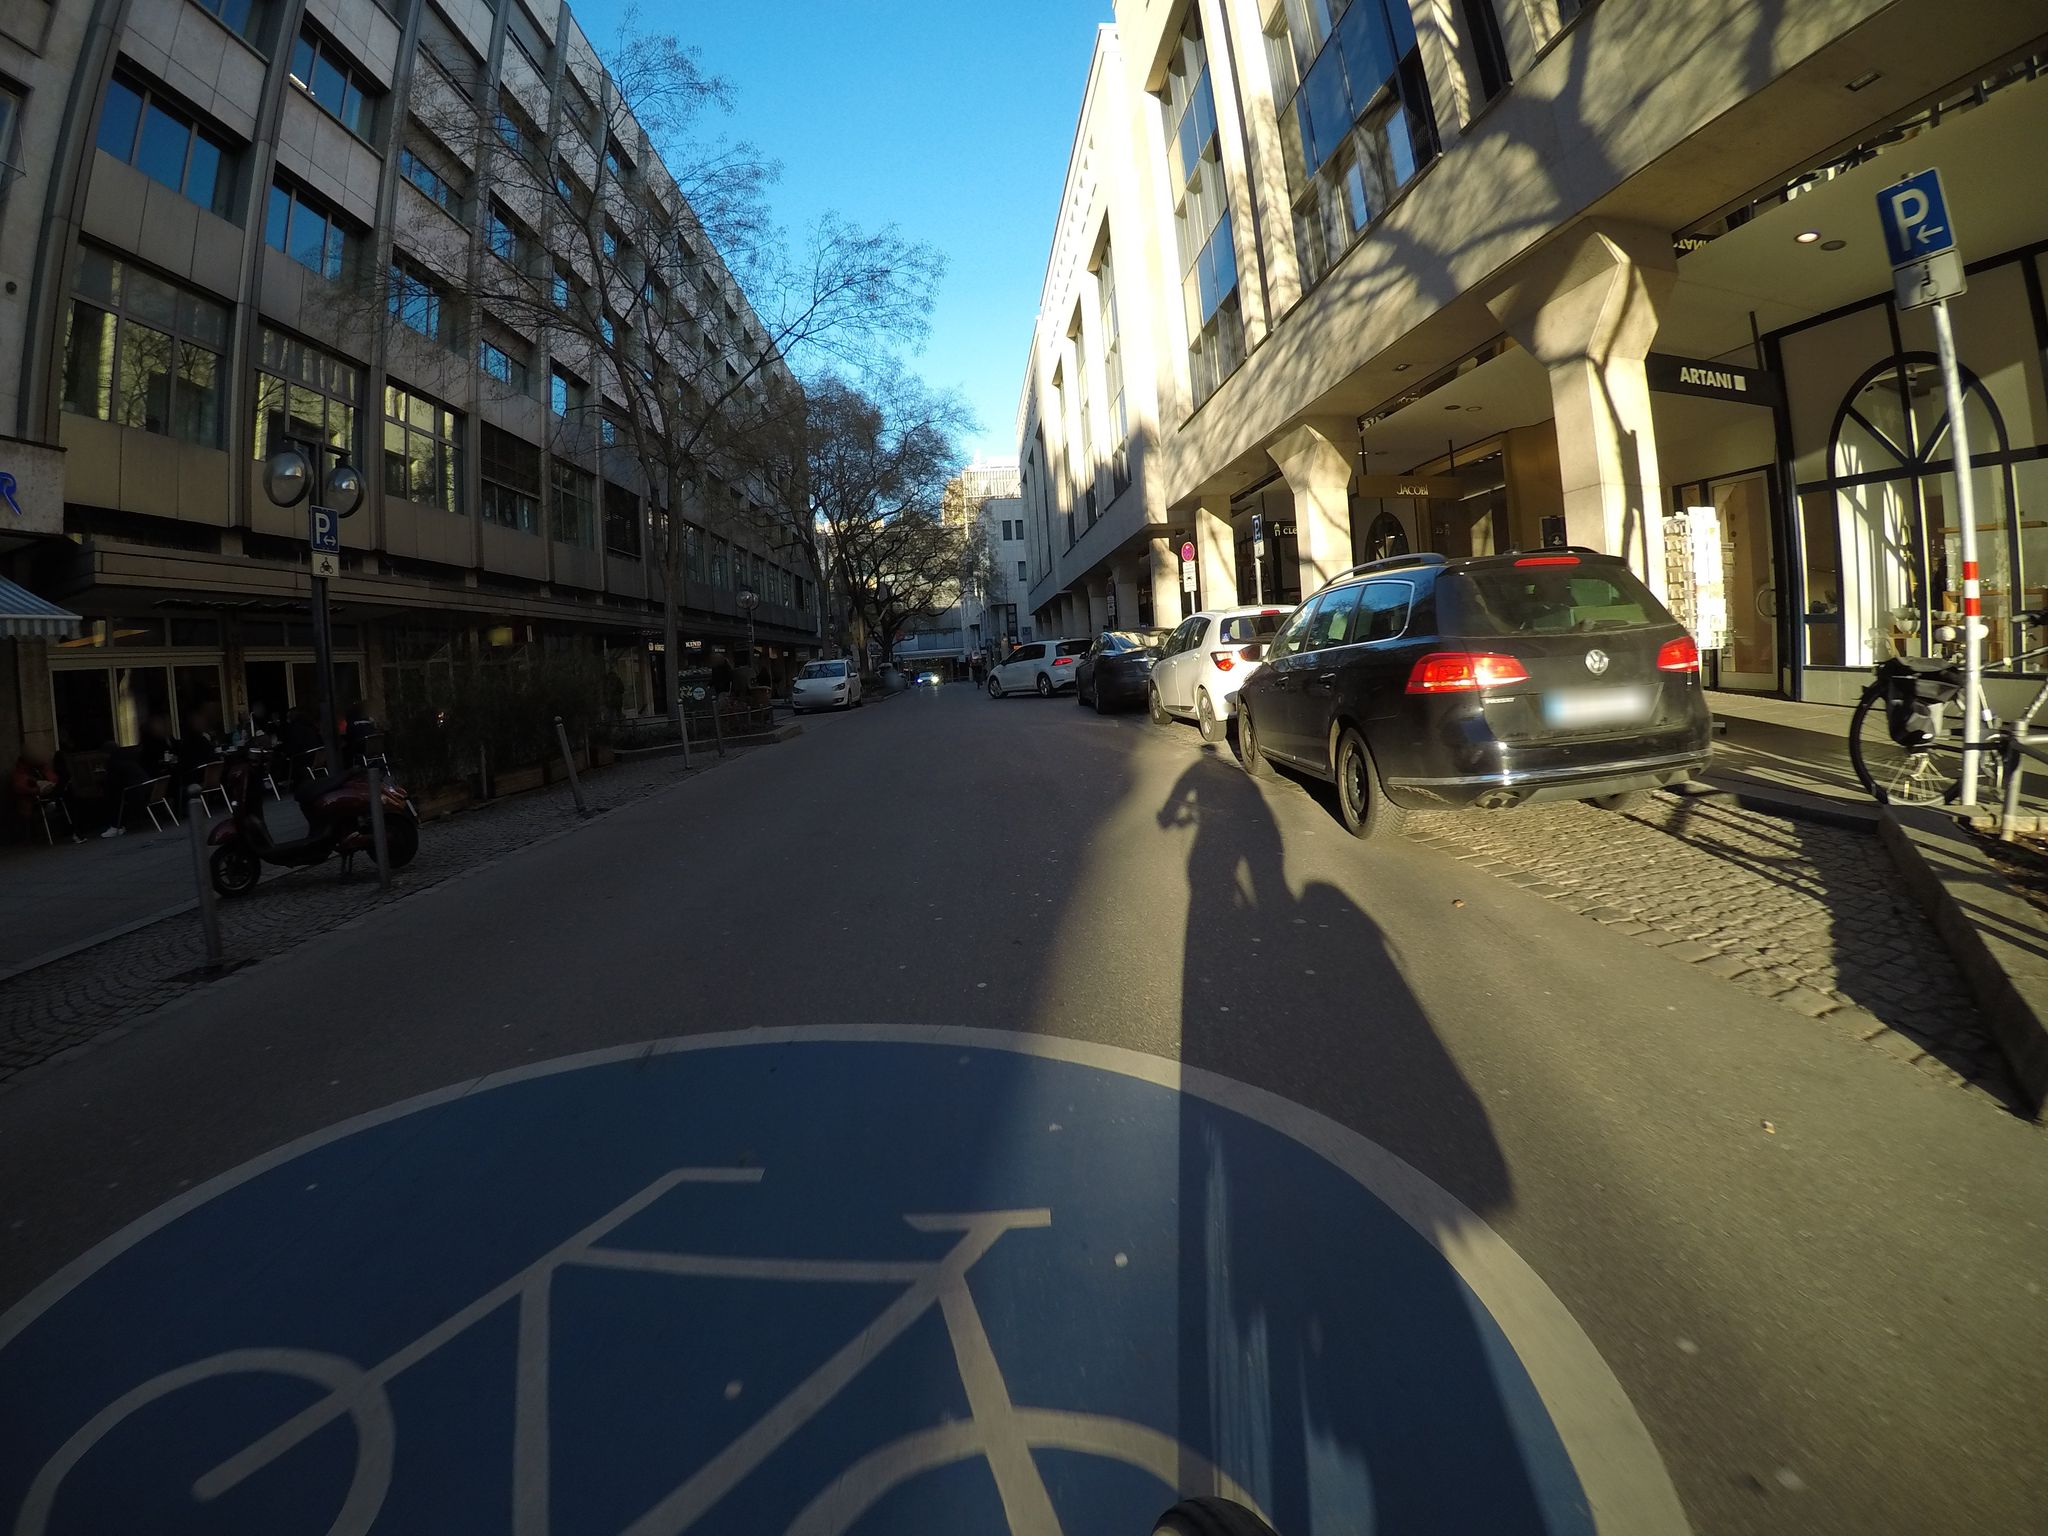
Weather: clear
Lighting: day
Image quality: good
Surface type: cycling surface
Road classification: footway, path, steps
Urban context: urban centre
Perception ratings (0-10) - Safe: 5.57, Lively: 9.82, Beautiful: 6.68, Boring: 1.75, Depressing: 2.01, Wealthy: 5.69